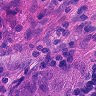
Metastatic tissue present: yes